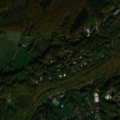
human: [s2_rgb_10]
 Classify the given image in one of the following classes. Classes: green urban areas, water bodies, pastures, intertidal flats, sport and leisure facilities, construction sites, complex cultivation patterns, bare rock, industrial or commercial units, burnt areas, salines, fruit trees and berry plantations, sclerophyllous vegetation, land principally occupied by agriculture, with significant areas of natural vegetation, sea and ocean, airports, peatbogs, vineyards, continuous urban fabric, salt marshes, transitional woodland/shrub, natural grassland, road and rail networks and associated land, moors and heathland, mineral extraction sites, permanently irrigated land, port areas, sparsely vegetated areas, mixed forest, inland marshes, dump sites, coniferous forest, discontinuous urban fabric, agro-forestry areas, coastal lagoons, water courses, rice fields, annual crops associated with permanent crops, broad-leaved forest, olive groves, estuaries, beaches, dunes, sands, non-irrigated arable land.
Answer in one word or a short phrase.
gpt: discontinuous urban fabric, pastures, broad-leaved forest